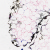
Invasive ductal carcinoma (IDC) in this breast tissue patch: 0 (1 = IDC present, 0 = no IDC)